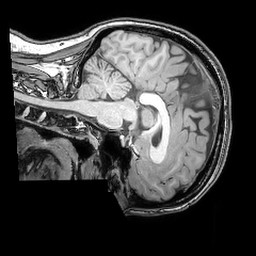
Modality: T1w
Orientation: sagittal
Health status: ill
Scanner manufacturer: philips
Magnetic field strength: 3 T
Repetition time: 0.007 s
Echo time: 0.0035 s